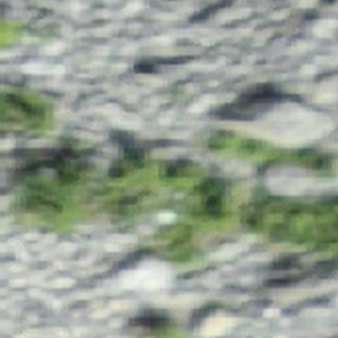
Label: bouldering_area